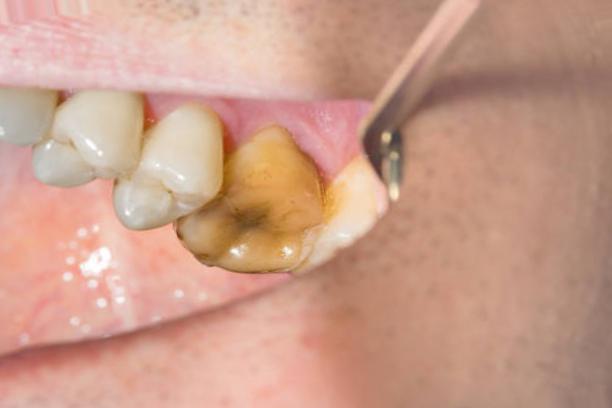
Condition: Tooth Discoloration